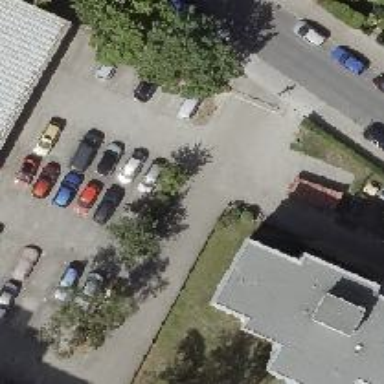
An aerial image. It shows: Road serving as parking aisle.